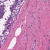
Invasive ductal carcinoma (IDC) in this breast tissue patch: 0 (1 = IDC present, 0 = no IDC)